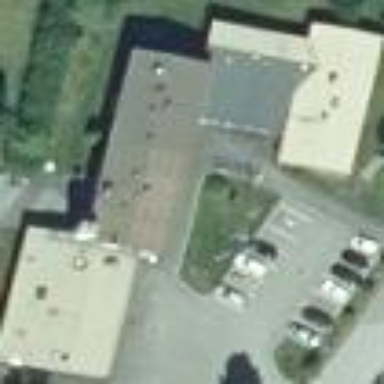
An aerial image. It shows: Fire station with gabled roof.